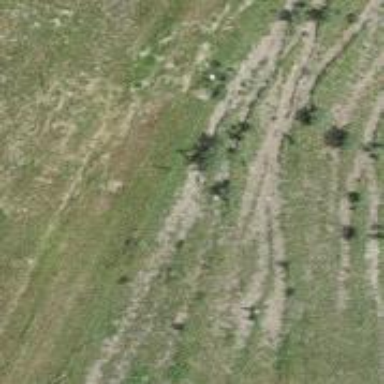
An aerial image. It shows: Grassy path.